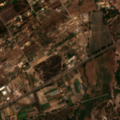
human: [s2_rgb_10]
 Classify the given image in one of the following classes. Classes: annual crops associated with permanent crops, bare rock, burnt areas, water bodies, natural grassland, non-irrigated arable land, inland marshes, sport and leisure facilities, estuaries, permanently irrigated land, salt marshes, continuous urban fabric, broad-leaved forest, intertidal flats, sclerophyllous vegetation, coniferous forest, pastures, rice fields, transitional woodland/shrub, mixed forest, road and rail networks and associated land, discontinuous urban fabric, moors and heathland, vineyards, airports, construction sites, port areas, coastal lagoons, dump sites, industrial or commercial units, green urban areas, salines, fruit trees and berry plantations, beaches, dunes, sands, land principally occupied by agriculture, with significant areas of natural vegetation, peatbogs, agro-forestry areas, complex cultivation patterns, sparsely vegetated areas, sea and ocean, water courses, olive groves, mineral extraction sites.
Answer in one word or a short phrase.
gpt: discontinuous urban fabric, permanently irrigated land, complex cultivation patterns, agro-forestry areas, coniferous forest, mixed forest, transitional woodland/shrub